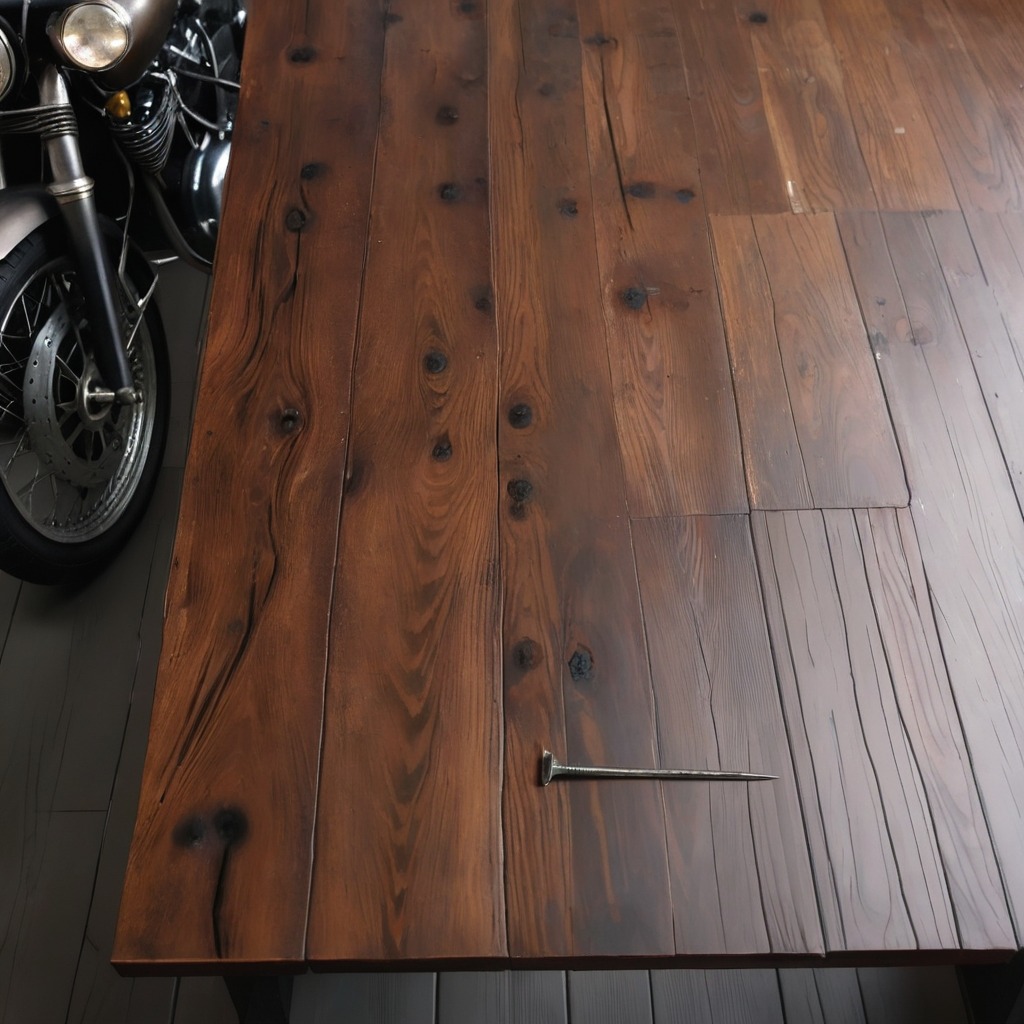
An iron nail is lying on the wooden table.